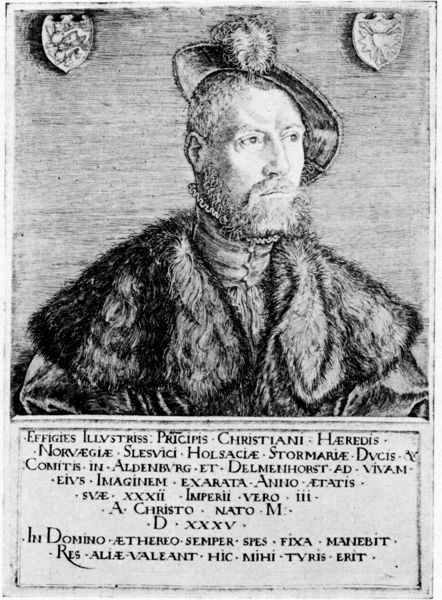
Titel: Bildnis von König Christian III von Dänemark
Künstler: Jakob Bink
Institution: (Seriendruck)
Schlagwörter: adler, dunkel, feder, mann, schatten, umhang, weiß, menschen, frisur, grau, haar, hell, hut, licht, mund, nase, ohr, profil, schwarz, zeichnung, blick, tier, tiere, bart, hemd, mütze, schnurrbart, wand, augen, bluse, bärtig, falten, gesicht, kragen, mensch, pelz, rahmen, vollbart, bild, bildnis, hals, halskrause, holland, portrait, porträt, feld, haare, halbfigur, mantel, pose, reich, adel, kaufmann, spitzen, blatt, augenbrauen, brustbild, gotik, kinn, knopf, ohren, rechts, renaissance, schultern, fell, schrift, wangen, papier, grafik, graphik, linien, rand, könig, tafel, ernst, inschrift, brauen, büste, pupillen, deutsch, rüschen, knöpfe, dreiviertelprofil, jahreszahl, krempe, striche, tusche, unterschrift, buch, druck, schnitt, schraffur, radierung, stich, seite, widmung, schilder, text, krause, fürst, namen, aufschrift, wappen, barett, pelzkragen, pelzmantel, halbprofil, mittelalter, adelig, gelehrter, zeilen, kupferstich, christen, umhnag, erklärung, latein, lateinisch, titulus, tect, epitaph, schrif, reformation, steintafel, sruck, cranach, christian, kühn, christo, pels, umhan, perlz, eblem, federusch, in domino, augenpartie, kupferschnitt, wiesel, effigies, 1535, im ewigen gott wird immer hoffnung liegen, cranach?, heredis, haeredis